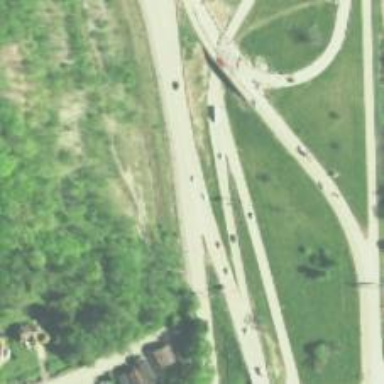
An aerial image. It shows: Primary link highway.